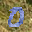
Label: 0